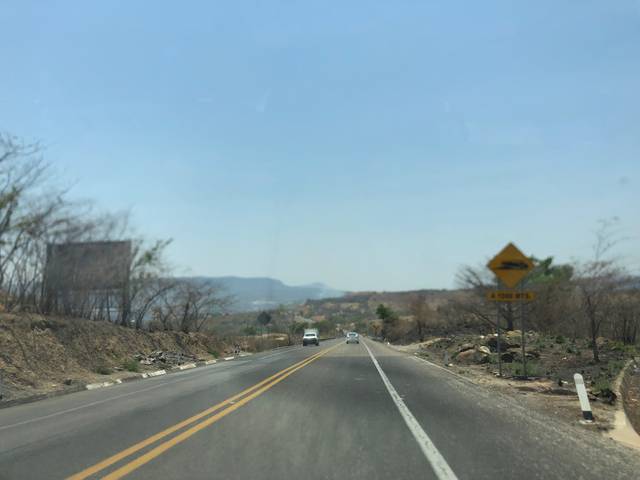
Region: Mexico
Coordinates: 16.728, -92.992